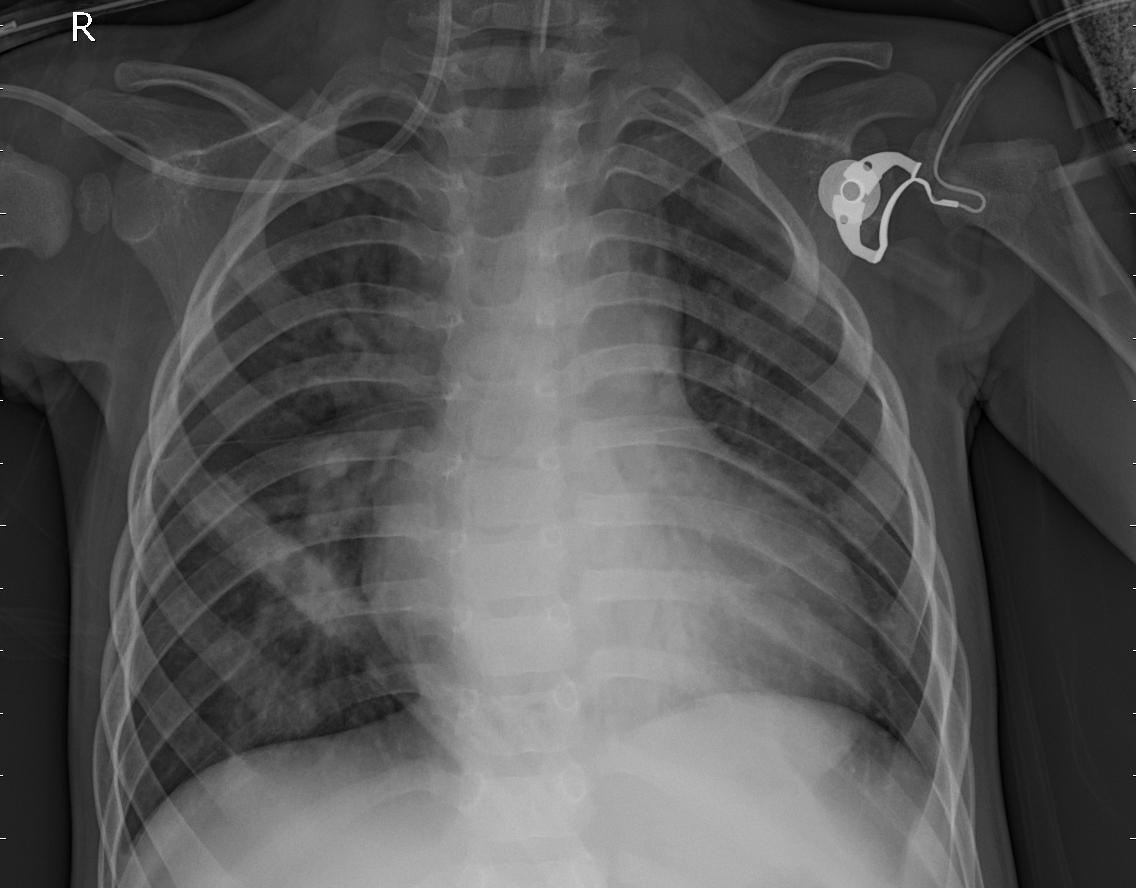
Diagnosis: PNEUMONIA